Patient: sex M, age 48
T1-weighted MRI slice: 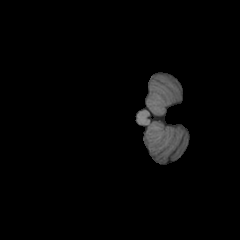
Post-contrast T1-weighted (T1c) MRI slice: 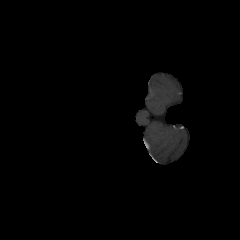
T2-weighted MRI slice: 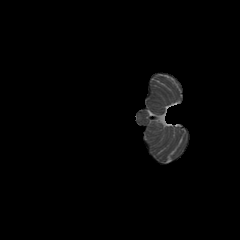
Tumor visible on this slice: no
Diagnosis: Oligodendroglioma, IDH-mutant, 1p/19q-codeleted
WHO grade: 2